Question: What is the keybinding name for the action taken when clicking the breadcrumb shown in this screenshot? This shows a searchable list of the classes in the current file.

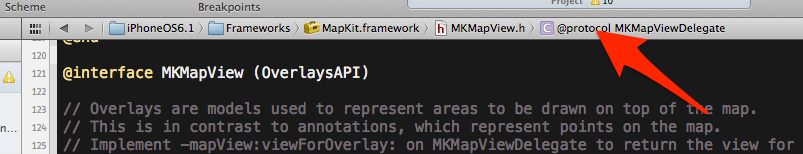
Answer: Its name is Standard Editor->Show Document items. Default binding is ctrl-6. The breadcrumb prior to it is ctrl-5. You can change in Preferences->Key Bindings, under View Menu section.